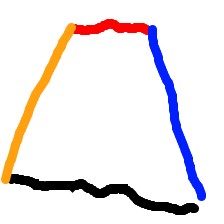
Shape: trapezoid